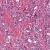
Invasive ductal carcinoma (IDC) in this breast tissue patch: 1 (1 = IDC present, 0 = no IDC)